Interaction volume radius: 10 \u00c5
Interaction volume height: 10 \u00c5
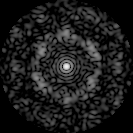
Disorder parameter: 0.6754